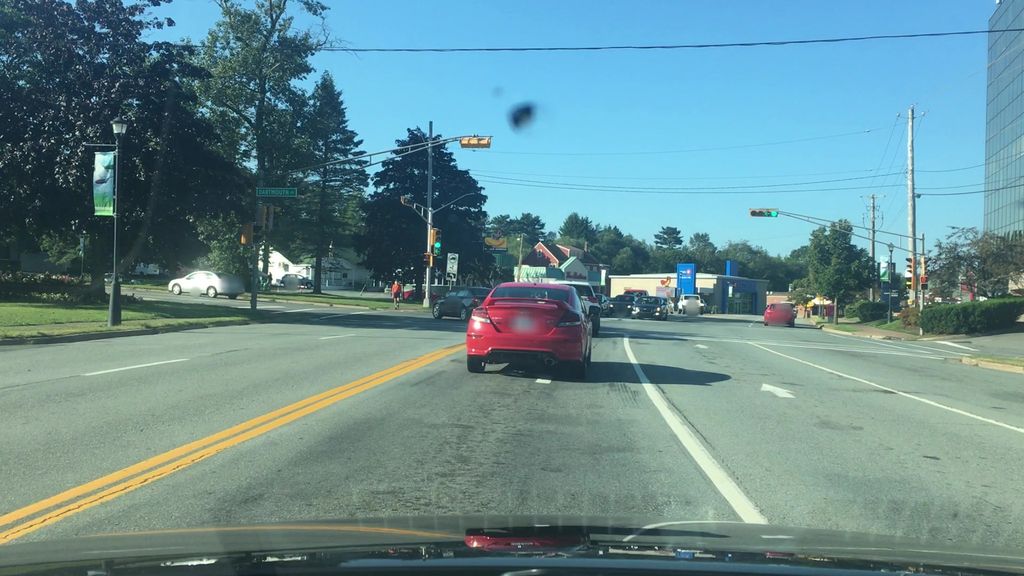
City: halifax